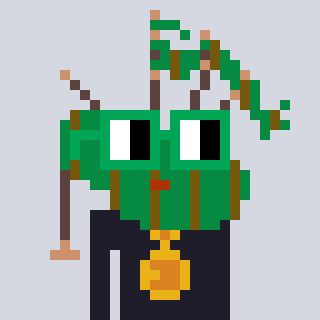
a pixel art character with square green glasses, a bagpipe-shaped head and a grayscale-colored body on a cool background